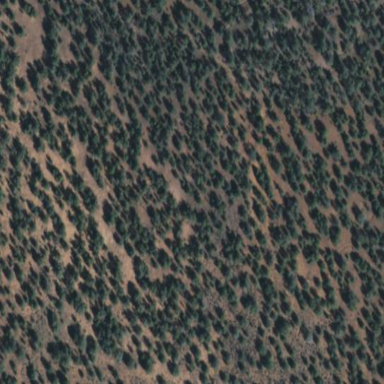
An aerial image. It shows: Evergreen needle-leaved woodland.